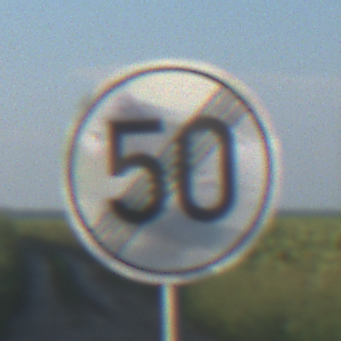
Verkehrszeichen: EndeGeschwindigkeit50
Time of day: MorningAfternoon
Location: Outdoor (RoadRail)
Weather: Clear
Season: NotSpecified
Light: Natural